Question: I've got 3 events that I need to transform into pageviews:
They have same category and action, but different labels. Let's assume it looks like this
Category: Interface
Action: Log-In
Label 1: Product-Page
Label 2: Log-In-Page
Label 3: Listing-Page
I need to transform them into pageviews, so I applied an advanced filter, screenshotted below
To my surprise, the events disappeared, but no pageview came up. Any tips?
::
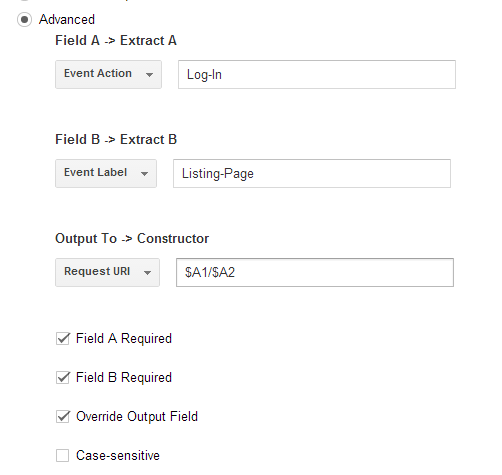
Answer: Looks like you are not using field B, as you have in the output $A1/$A2, but you don't have an A2. You should have $A1/$B1 instead.